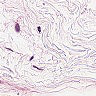
Metastatic tissue present: no